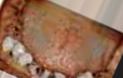
Condition: Caries